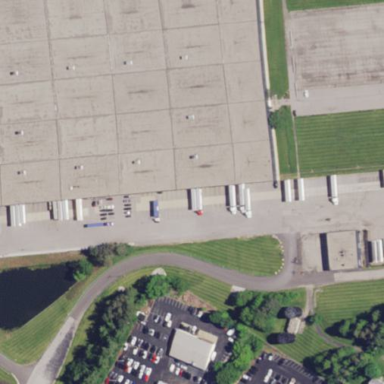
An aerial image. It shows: Commercial area dedicated to logistics operations.